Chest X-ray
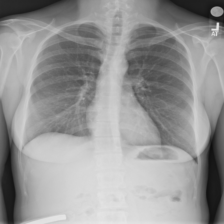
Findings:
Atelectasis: negative
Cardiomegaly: negative
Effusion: negative
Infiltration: negative
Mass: negative
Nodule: negative
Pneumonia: negative
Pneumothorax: negative
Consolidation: negative
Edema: negative
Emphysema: negative
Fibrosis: negative
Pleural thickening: negative
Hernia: negative